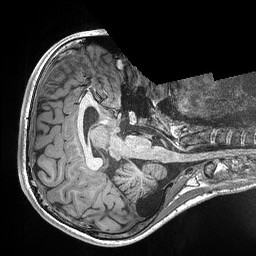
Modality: T1w
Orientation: axial
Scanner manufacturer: siemens
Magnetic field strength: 3 T
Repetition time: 2.3 s
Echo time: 0.00298 s